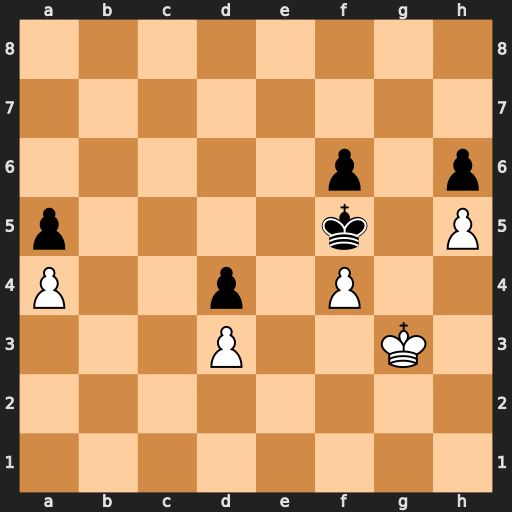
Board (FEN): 8/8/5p1p/p4k1P/P2p1P2/3P2K1/8/8
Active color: w
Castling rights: -
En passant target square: -
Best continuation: Kf3 Ke6 Ke4